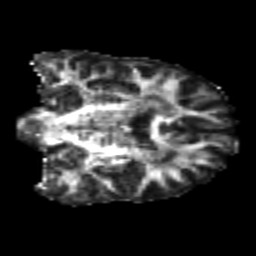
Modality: FA
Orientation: coronal
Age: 22
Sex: male
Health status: healthy
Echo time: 0.074 s